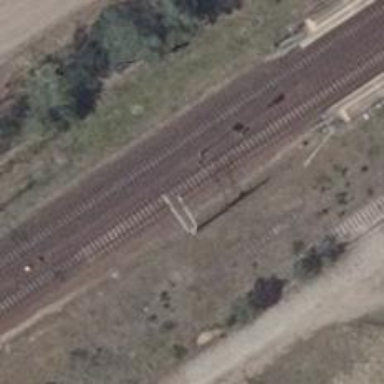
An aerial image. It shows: Solitary milestone along the railway.